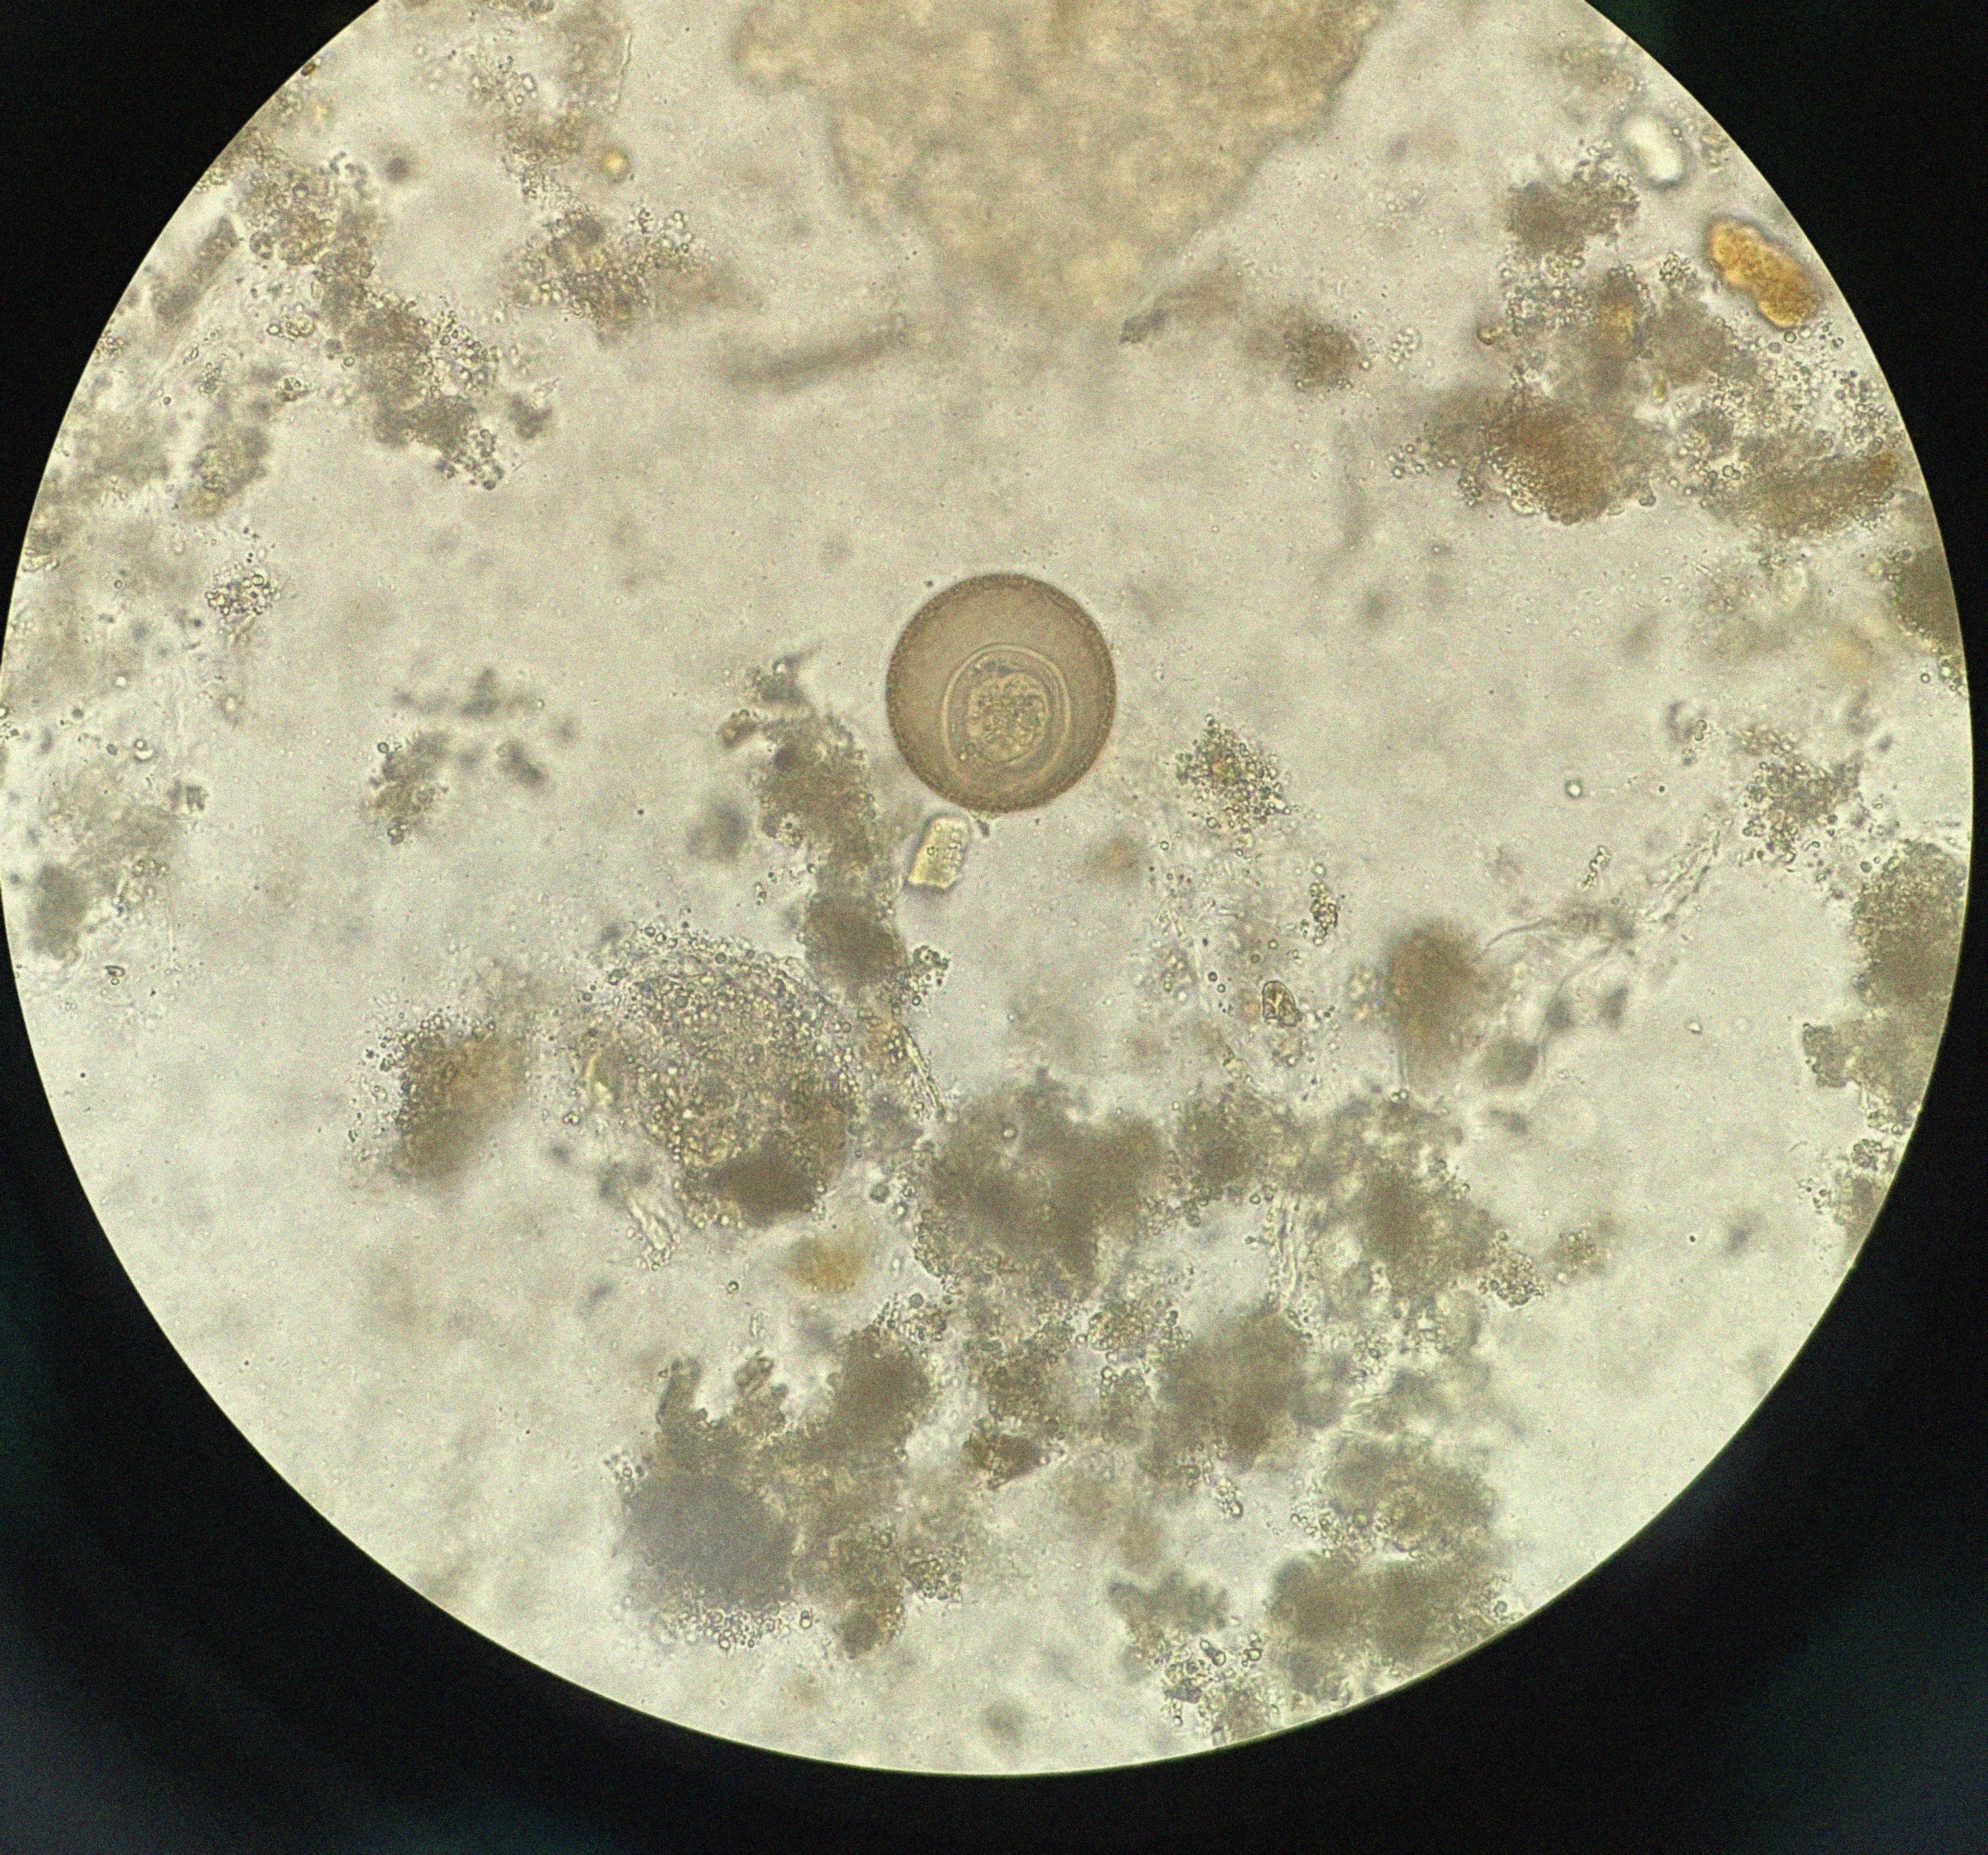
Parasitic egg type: Hymenolepis diminuta